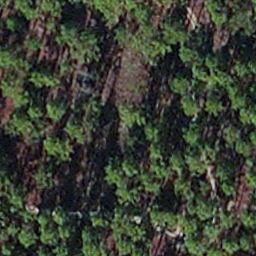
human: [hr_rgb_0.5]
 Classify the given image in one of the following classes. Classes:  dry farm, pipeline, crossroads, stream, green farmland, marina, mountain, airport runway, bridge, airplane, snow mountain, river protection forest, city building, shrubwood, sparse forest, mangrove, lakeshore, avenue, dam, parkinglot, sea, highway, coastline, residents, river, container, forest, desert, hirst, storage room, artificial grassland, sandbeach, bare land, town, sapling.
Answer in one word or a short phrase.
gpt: sapling